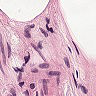
Metastatic tissue present: no